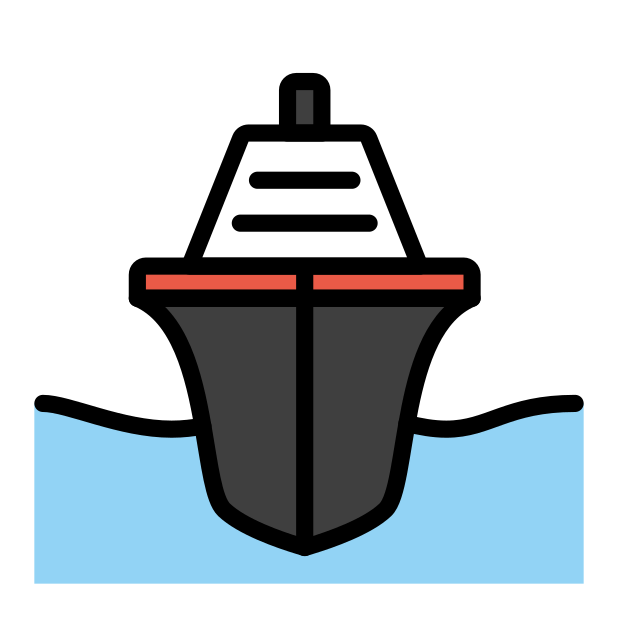
passenger ship